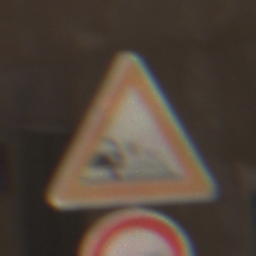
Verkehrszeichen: SplittSchotter
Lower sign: Ueberholverbot
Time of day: Midday
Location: Outdoor (Urban)
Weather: Clear
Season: NotSpecified
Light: Natural